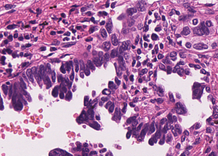
Tumor epithelial tissue: yes
Tumor-associated stroma tissue: yes
Normal tissue: no